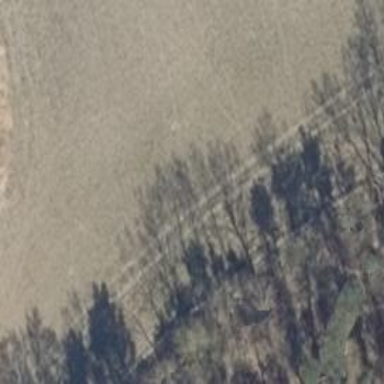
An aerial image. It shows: Path on the ground.